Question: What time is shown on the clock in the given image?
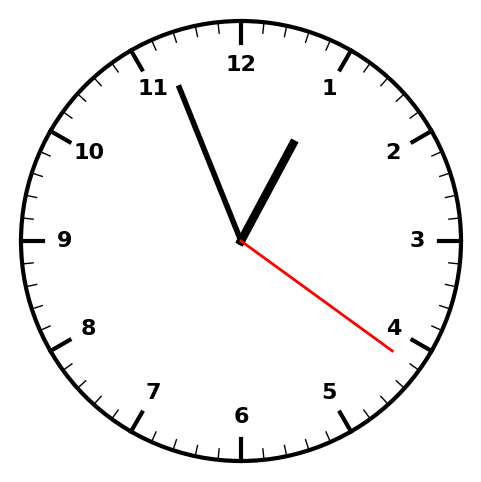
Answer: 12:56:21